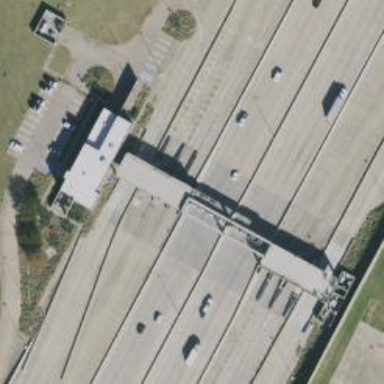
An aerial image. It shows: Toll gantry on the road.